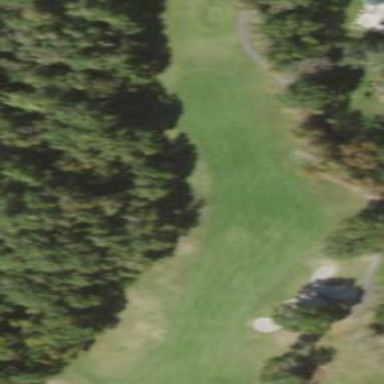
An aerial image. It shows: Scenic golf fairway.